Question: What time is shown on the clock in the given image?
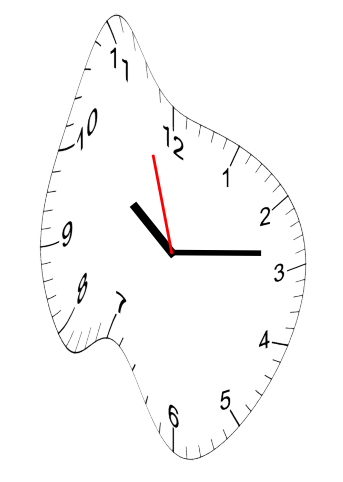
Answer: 10:13:57